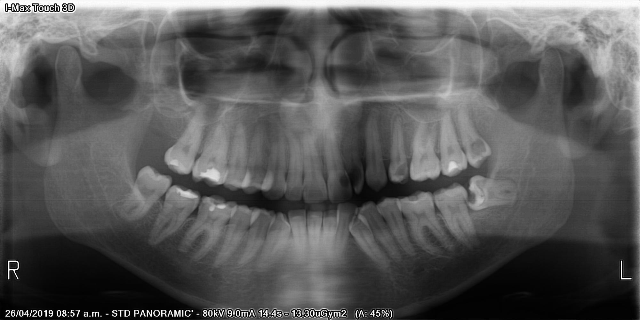
adult